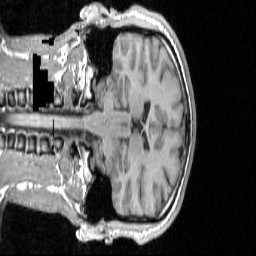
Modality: T1w
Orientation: coronal